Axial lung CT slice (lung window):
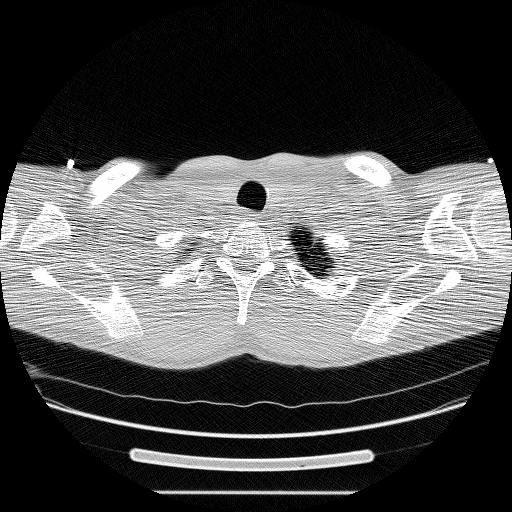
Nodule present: no